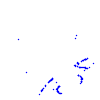
Particle: proton